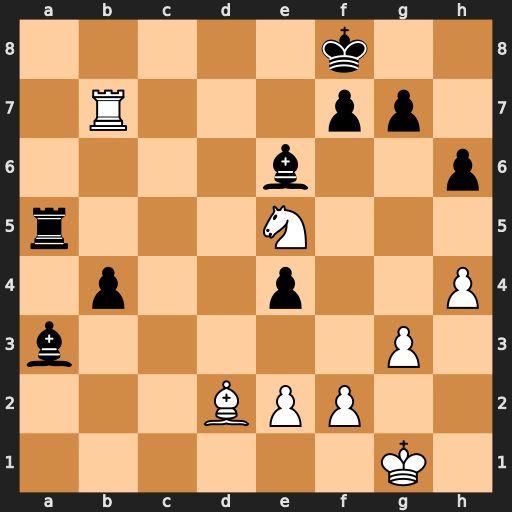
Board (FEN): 5k2/1R3pp1/4b2p/r3N3/1p2p2P/b5P1/3BPP2/6K1
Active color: w
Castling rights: -
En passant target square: -
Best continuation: Rb8+ Ke7 Nc6+